【题型】解答题　【知识点】平面几何　【难度】easy
如图，已知 $Rt\triangle ABC$，$\angle C=90^\circ$，$D$ 为 $BC$ 的中点，以 $AC$ 为直径的 $\odot O$ 交 $AB$ 于点 $E$。

(1) 求证：$DE$ 是 $\odot O$ 的切线；

(2) 若 $AE:EB=1:2$，$BC=6$，求 $AE$ 的长。
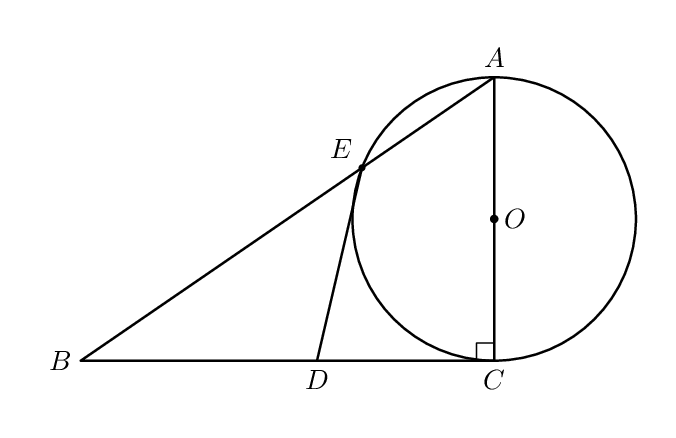
【解答】
【答案】（1）见解析；（2）$\sqrt{6}$。

【分析】

【详解】(1)证明：连接 OE、EC，\\
$\because$ AC 是 $\odot O$ 的直径，\\
$\therefore \angle AEC = \angle BEC = 90^\circ$，\\
$\because$ D 为 BC 的中点，\\
$\therefore ED = DC = BD$，\\
$\therefore \angle 1 = \angle 2$，\\
$\because OE = OC$，\\
$\therefore \angle 3 = \angle 4$，\\
$\therefore \angle 1 + \angle 3 = \angle 2 + \angle 4$，\\
即 $\angle OED = \angle ACB$，\\
$\because \angle ACB = 90^\circ$，\\
$\therefore \angle OED = 90^\circ$，\\
$\therefore DE$ 是 $\odot O$ 的切线；

(2)由(1)知：$\angle BEC = 90^\circ$，\\
$\because$ 在 $Rt\triangle BEC$ 和 $Rt\triangle BCA$ 中，\\
$\angle B = \angle B$，$\angle BEC = \angle BCA$，\\
$\therefore \triangle BEC \backsim \triangle BCA$，\\
$\therefore \dfrac{BE}{BC} = \dfrac{BC}{BA}$，\\
$\therefore BC^2 = BE \times BA$，\\
$\because AE:EB = 1:2$，设 $AE = x$，则 $BE = 2x$，$BA = 3x$，\\
$\because BC = 6$，\\
$\therefore 6^2 = 2x \times 3x$，\\
解得：$x = \sqrt{6}$（负值已舍去），\\
即 $AE = \sqrt{6}$。\\

【点睛】本题考查了切线的判定和相似三角形的性质和判定，能求出 $\angle OED = \angle BCA$ 和 $\triangle BEC \backsim \triangle BCA$ 是解此题的关键。
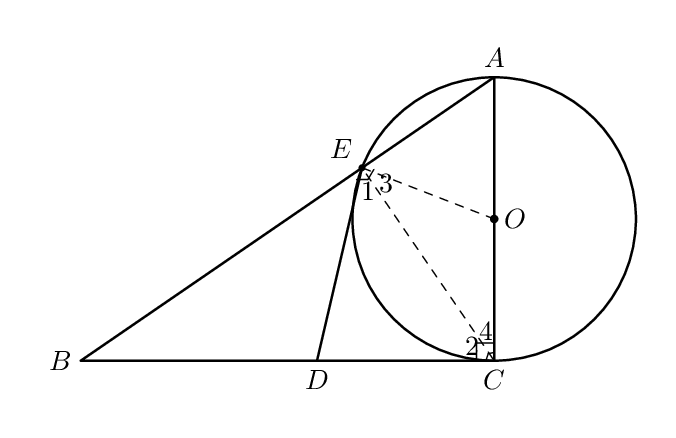